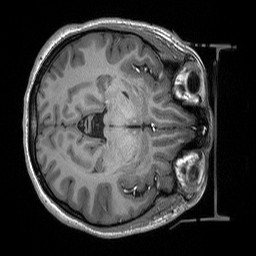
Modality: T1w
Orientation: axial
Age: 24
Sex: female
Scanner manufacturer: siemens
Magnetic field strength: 3 T
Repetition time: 2.53 s
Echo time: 0.00219 s